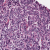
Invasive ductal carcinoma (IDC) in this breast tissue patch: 1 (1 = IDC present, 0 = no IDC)